Field crop: maize
Growth stage: 1
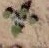
Species: chenopodium